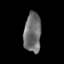
Tissue: skin
Cell type: Epithelial cells
Senescence score: 0.2205
Nuclear area (px): 671
Mean DAPI intensity: 110.034